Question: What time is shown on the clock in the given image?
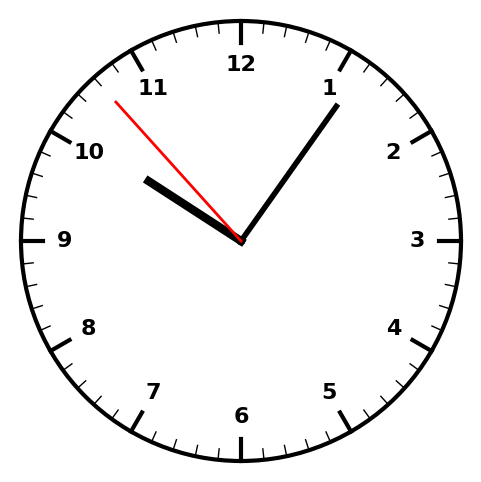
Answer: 10:05:53